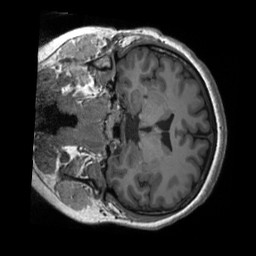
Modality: T1w
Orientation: coronal
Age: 19
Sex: male
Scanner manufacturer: siemens
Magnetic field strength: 3 T
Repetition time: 2.3 s
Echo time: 0.00232 s